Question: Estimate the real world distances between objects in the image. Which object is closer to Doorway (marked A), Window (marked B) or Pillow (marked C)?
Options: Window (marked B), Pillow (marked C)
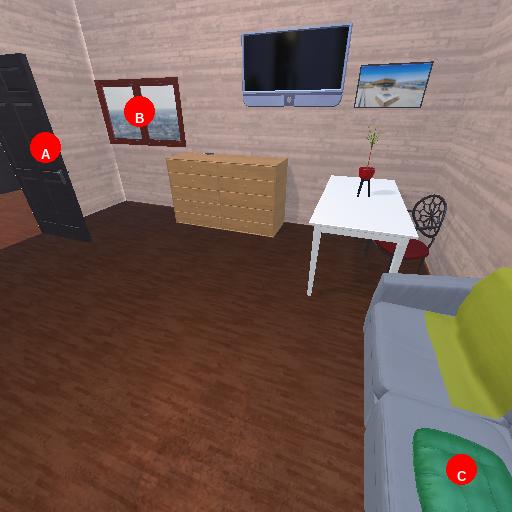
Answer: Window (marked B)